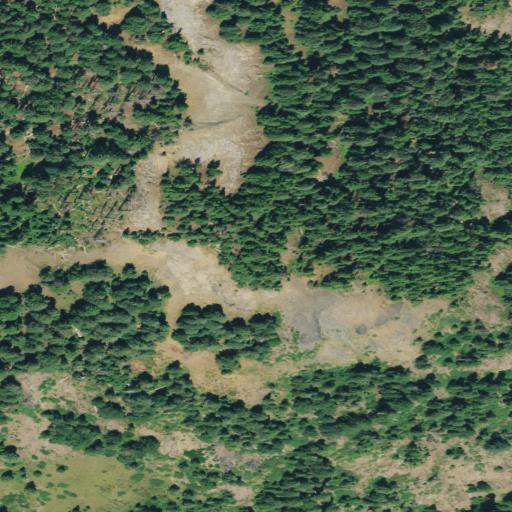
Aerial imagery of mountain in Oregon named Balm Mountain containing evergreen forest and shrub